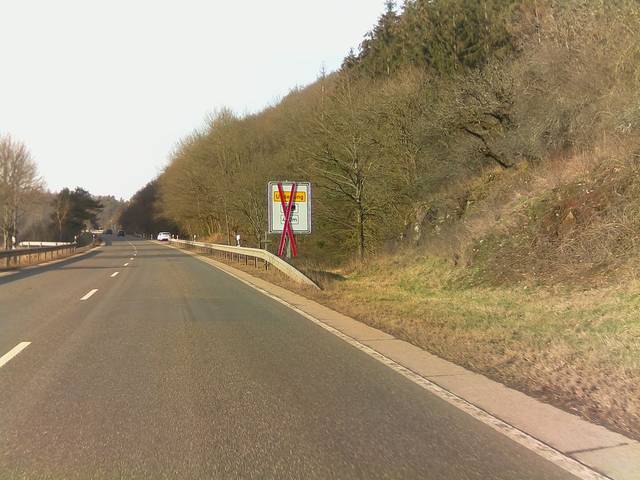
Region: Germany
Coordinates: 49.684, 7.291